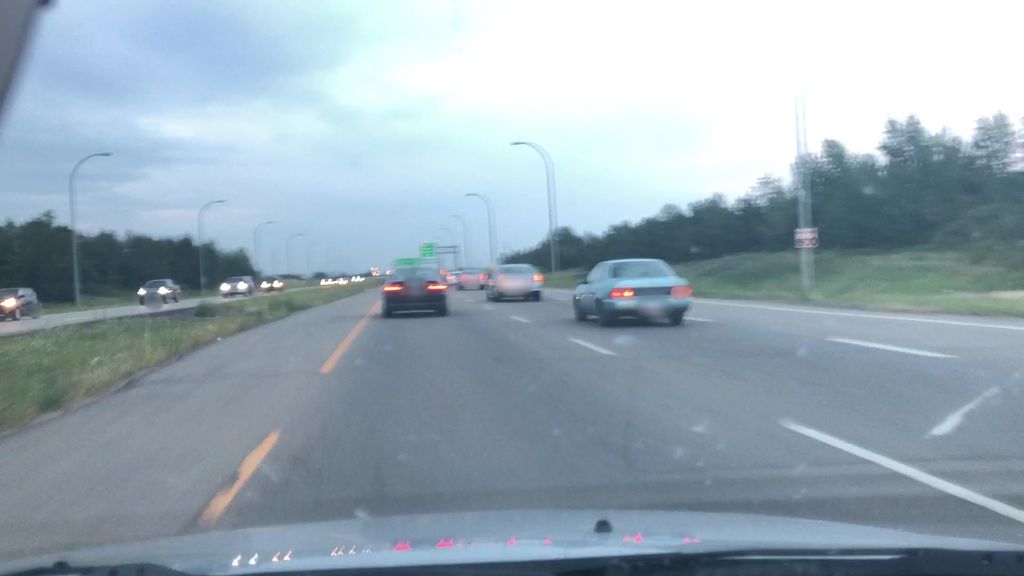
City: edmonton